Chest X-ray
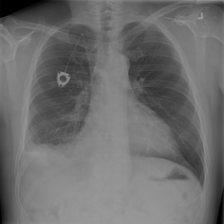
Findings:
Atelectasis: negative
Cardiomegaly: negative
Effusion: negative
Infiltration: negative
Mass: negative
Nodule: negative
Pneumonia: negative
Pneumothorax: negative
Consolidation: negative
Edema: negative
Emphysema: negative
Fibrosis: negative
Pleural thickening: negative
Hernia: negative